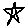
Label: star